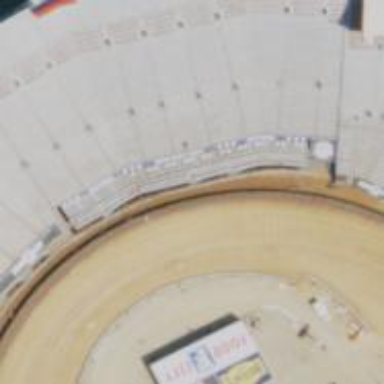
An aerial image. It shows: Raceway for motor sports.